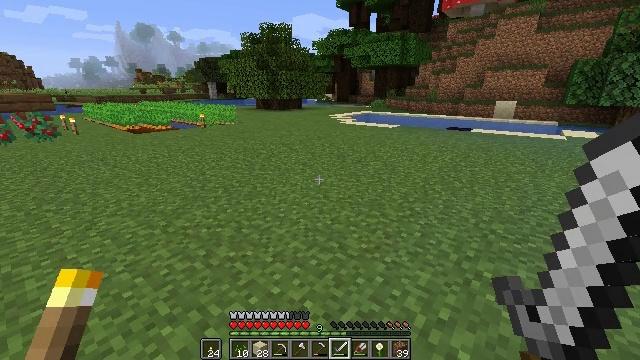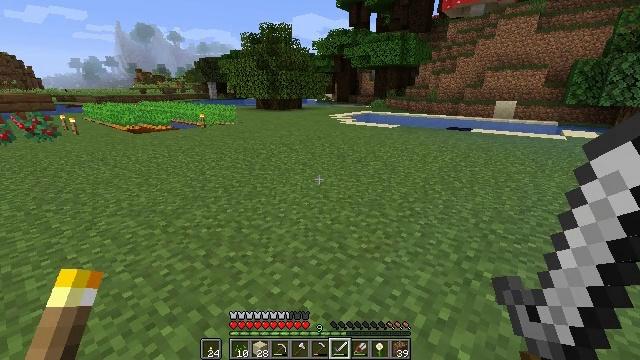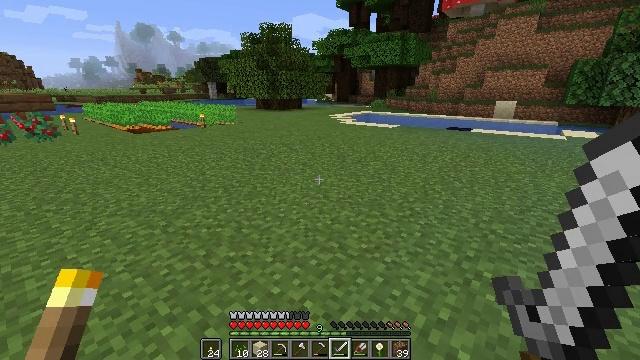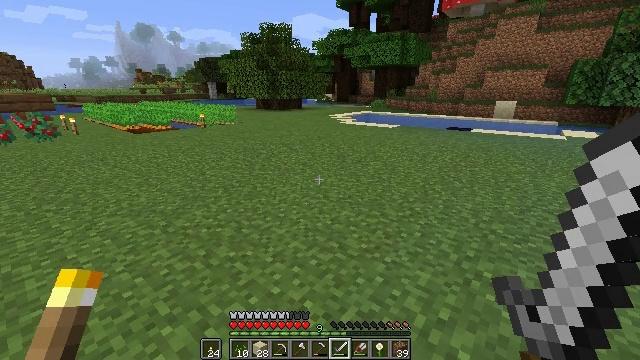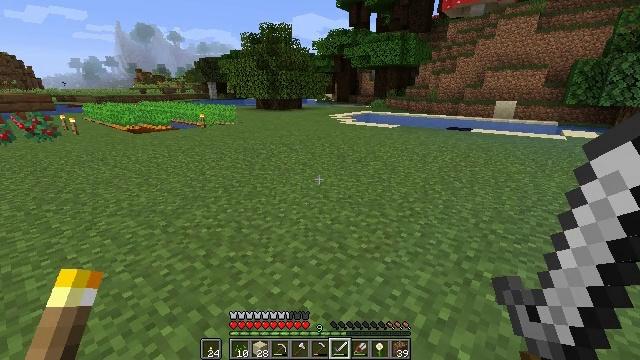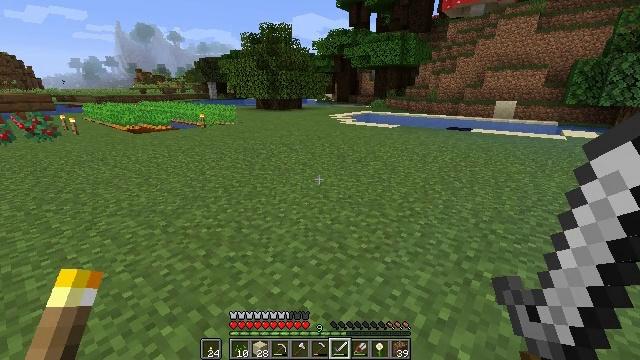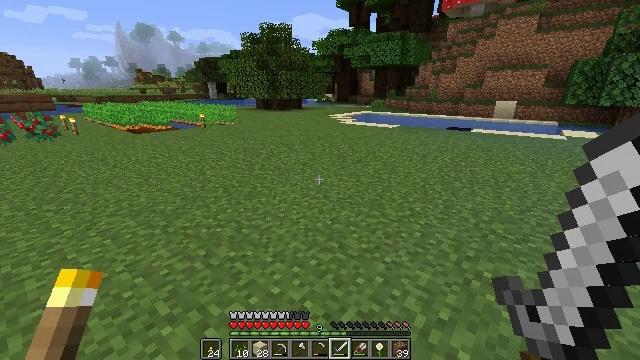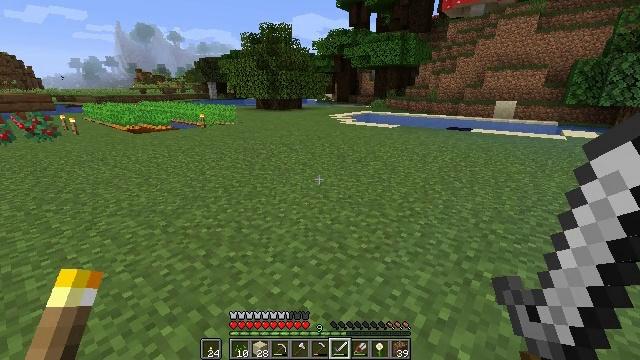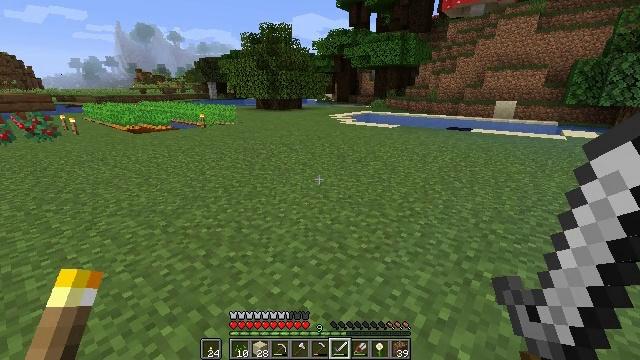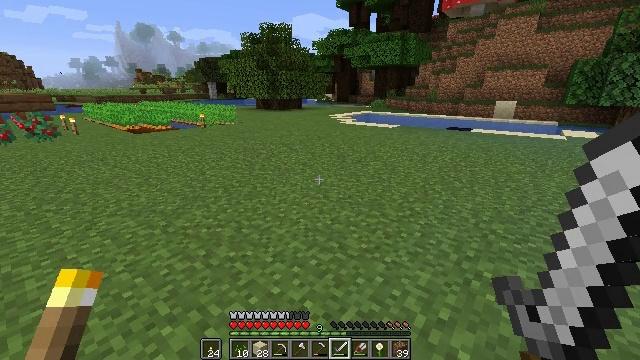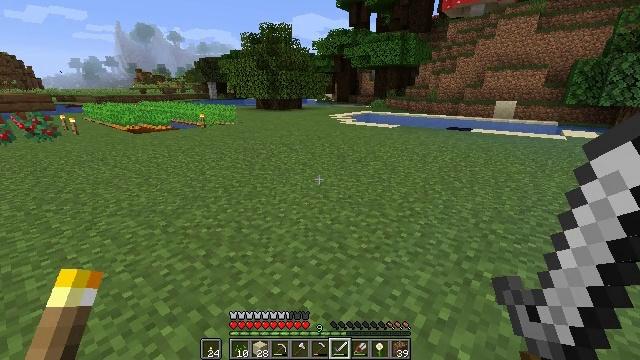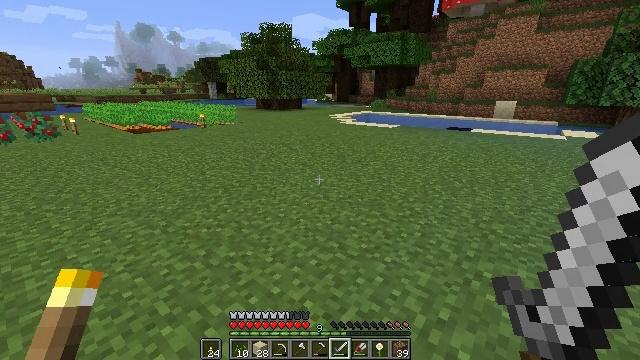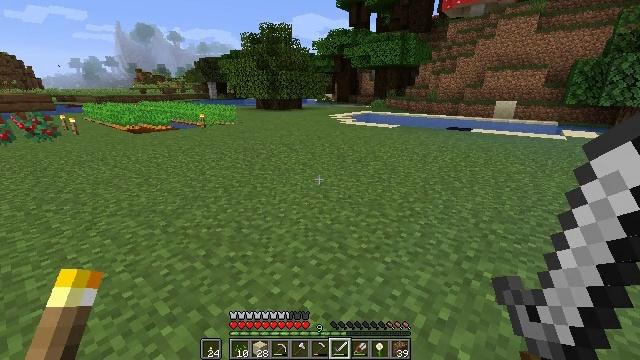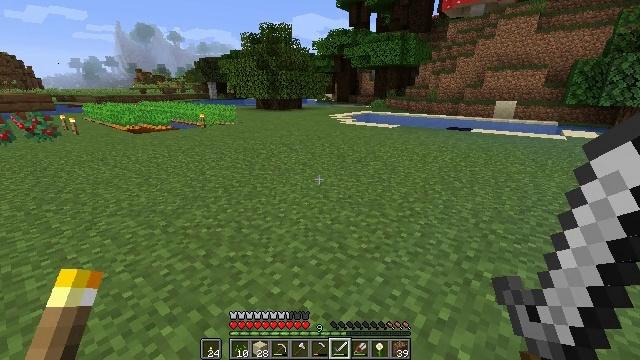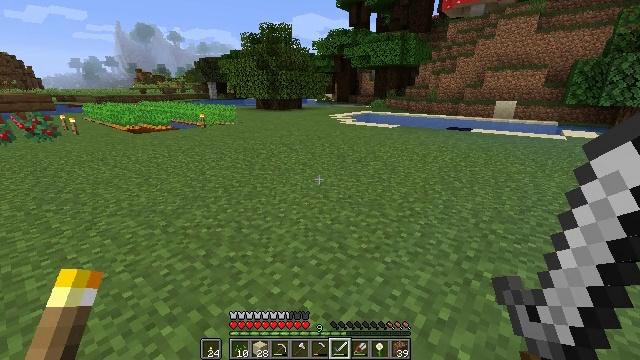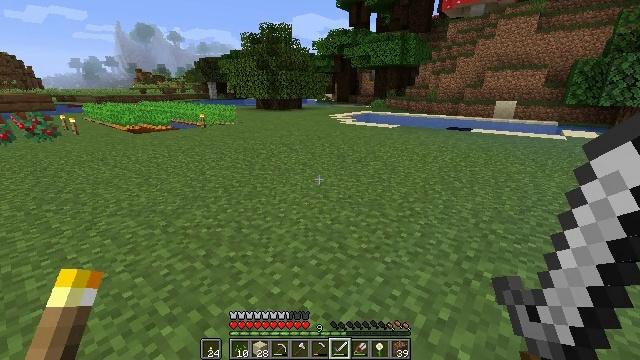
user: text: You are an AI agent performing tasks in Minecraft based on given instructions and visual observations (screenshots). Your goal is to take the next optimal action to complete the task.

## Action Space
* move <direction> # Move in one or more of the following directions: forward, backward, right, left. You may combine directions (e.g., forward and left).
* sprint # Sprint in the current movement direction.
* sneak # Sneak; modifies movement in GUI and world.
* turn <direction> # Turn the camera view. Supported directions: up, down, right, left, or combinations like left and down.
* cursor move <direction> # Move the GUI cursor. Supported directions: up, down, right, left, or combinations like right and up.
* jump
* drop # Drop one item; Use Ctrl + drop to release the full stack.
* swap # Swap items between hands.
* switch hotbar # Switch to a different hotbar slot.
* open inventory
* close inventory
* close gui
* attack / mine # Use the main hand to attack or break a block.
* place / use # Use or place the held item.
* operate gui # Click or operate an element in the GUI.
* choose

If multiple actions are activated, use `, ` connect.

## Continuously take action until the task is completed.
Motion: motion action
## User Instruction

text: Dig up some sand.
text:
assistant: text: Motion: no_op
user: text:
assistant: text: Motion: no_op
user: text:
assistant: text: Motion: no_op
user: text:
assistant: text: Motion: no_op
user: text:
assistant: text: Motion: no_op
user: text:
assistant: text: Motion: no_op
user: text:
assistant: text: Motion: no_op
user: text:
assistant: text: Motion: no_op
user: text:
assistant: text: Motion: no_op
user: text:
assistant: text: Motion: no_op
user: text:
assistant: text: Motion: no_op
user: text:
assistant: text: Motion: no_op
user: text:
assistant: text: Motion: no_op
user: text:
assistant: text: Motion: no_op
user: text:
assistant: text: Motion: no_op
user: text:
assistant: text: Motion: no_op
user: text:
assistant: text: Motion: no_op
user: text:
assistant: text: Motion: no_op
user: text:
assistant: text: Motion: no_op
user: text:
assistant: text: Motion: no_op
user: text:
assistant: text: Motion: no_op
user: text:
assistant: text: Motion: no_op
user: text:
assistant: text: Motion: no_op
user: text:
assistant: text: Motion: no_op
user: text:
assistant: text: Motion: no_op
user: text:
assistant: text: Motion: no_op
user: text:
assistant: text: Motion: no_op
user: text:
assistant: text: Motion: no_op
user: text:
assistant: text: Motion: no_op
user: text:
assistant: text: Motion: move forward, turn up